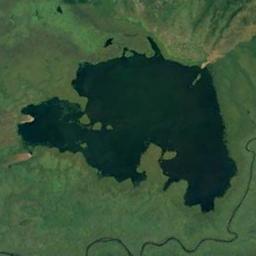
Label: lake